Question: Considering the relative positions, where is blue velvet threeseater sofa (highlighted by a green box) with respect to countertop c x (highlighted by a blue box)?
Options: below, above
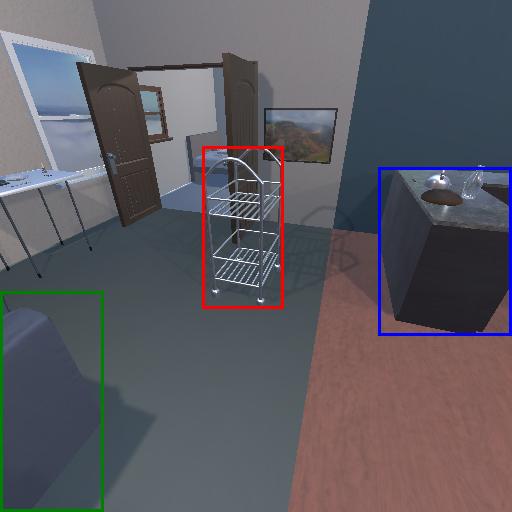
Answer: below